Question: '''
import re
u,d,c=0,0,0
n=int(input())
for i in range(0,n):
uid=str(input())
uid = "".join(sorted(uid))
if (len(uid)<=10):
for i in uid:
if(re.search("[a-z]", uid)):
flag=-1
if(re.search("[0-9]", uid)):
flag=-1
if(re.search("[A-Z]", uid)):
flag=-1
if(uid.count(i)>1):
c+=1
if(i.isupper()): #uppercase
u+=1
if(i.isdigit()):
d+=1
if(u>=2 and d>=3 and flag==-1 and c==0):
print("Valid")
else:
print("Invalid")
'''
The above code is for validating 'uid(string)'.
When I pass 2 values and when the 1st value is invalid then it is correctly validated and prints '"invalid"' then for next value even if it is valid, it still prints '"invalid"'. Whereas, if 1st value is valid it prints '"valid"' and if the next value is invalid it prints '"invalid"'.
Added image for reference(in image 1st value is invalid because of repeated characters but 2nd value is valid, still showing invalid)

'''
It must contain at least 3 digits (0-9).
It must contain at least 2 uppercase English alphabet characters.
It should only contain alphanumeric characters (a-z, A-Z & 0-9 ).
No character should repeat.
There must be exactly 10 characters in a valid UID.
'''
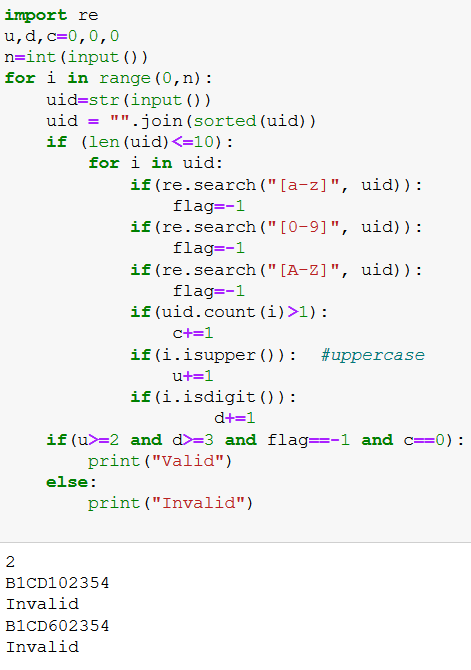
Answer: You have kept your variables 'u', 'd', 'c' as global. So that's why in the next iteration of your loops, their values are already modified and hence you are facing issues with correct output from the loop.
Just keep the variables inside the loop and your output will be correct.
---
## Correct Code -
'''
import re
n = int(input())
for i in range(0, n):
u, d, c, flag = 0, 0, 0, 0 # either move the variables inside the loop or reset them everytime
uid = str(input())
uid = ''.join(sorted(uid))
if len(uid) <= 10:
for i in uid:
if re.search('[a-z]', uid):
flag = -1
if re.search('[0-9]', uid):
flag = -1
if re.search('[A-Z]', uid):
flag = -1
if uid.count(i) > 1:
c += 1
if i.isupper(): # uppercase
u += 1
if i.isdigit():
d += 1
if u >= 2 and d >= 3 and flag == -1 and c == 0:
print ('Valid')
else:
print ('Invalid')
'''
'''
2
B1CD102354
Invalid
B1CD602354
Valid
'''